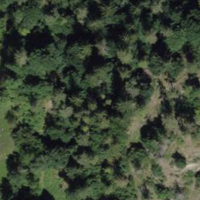
EUNIS habitat code: 43
Species observed at this site:
Cephalanthera damasonium
Platanthera bifolia
Vicia cracca